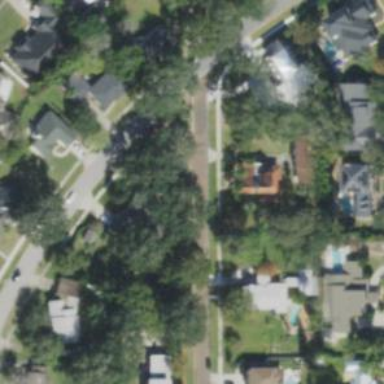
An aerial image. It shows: Residential road with sidewalk on the left side.